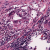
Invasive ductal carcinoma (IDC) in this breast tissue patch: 0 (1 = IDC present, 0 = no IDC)